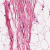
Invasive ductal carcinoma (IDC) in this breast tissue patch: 0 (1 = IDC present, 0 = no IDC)